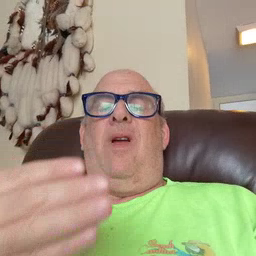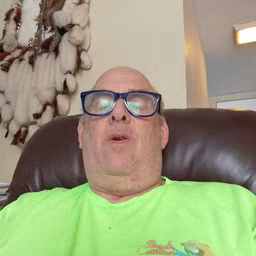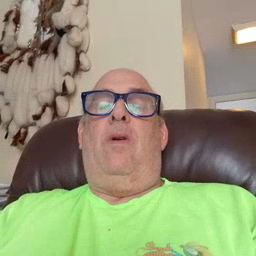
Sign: now